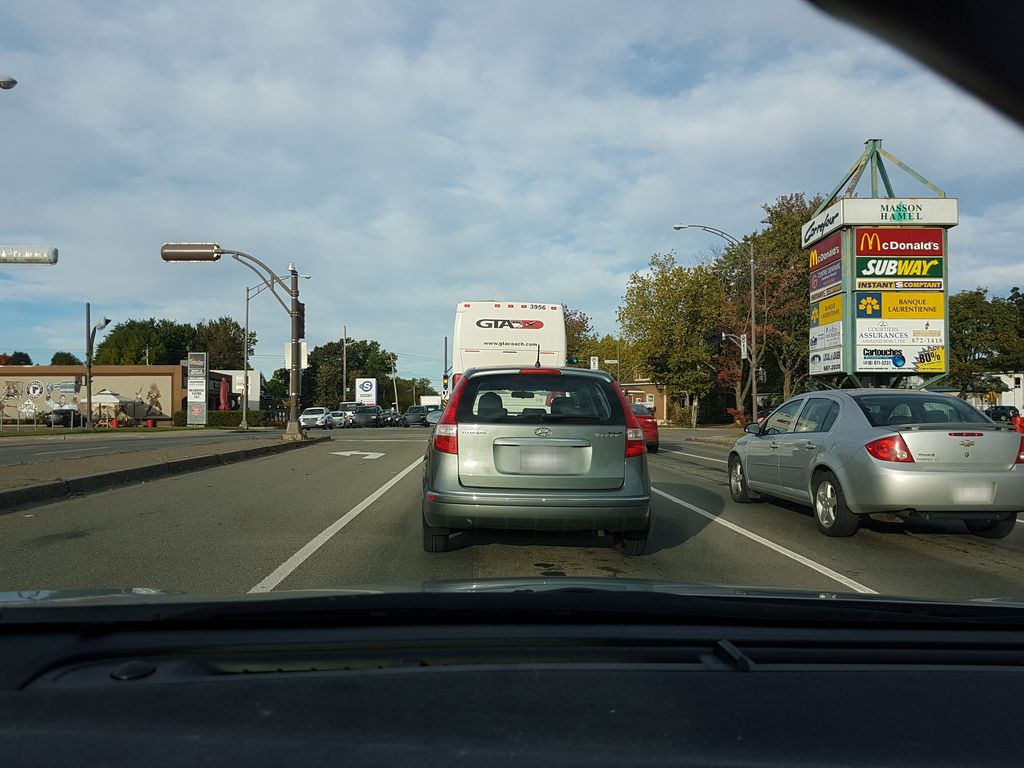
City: quebec_city